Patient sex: M
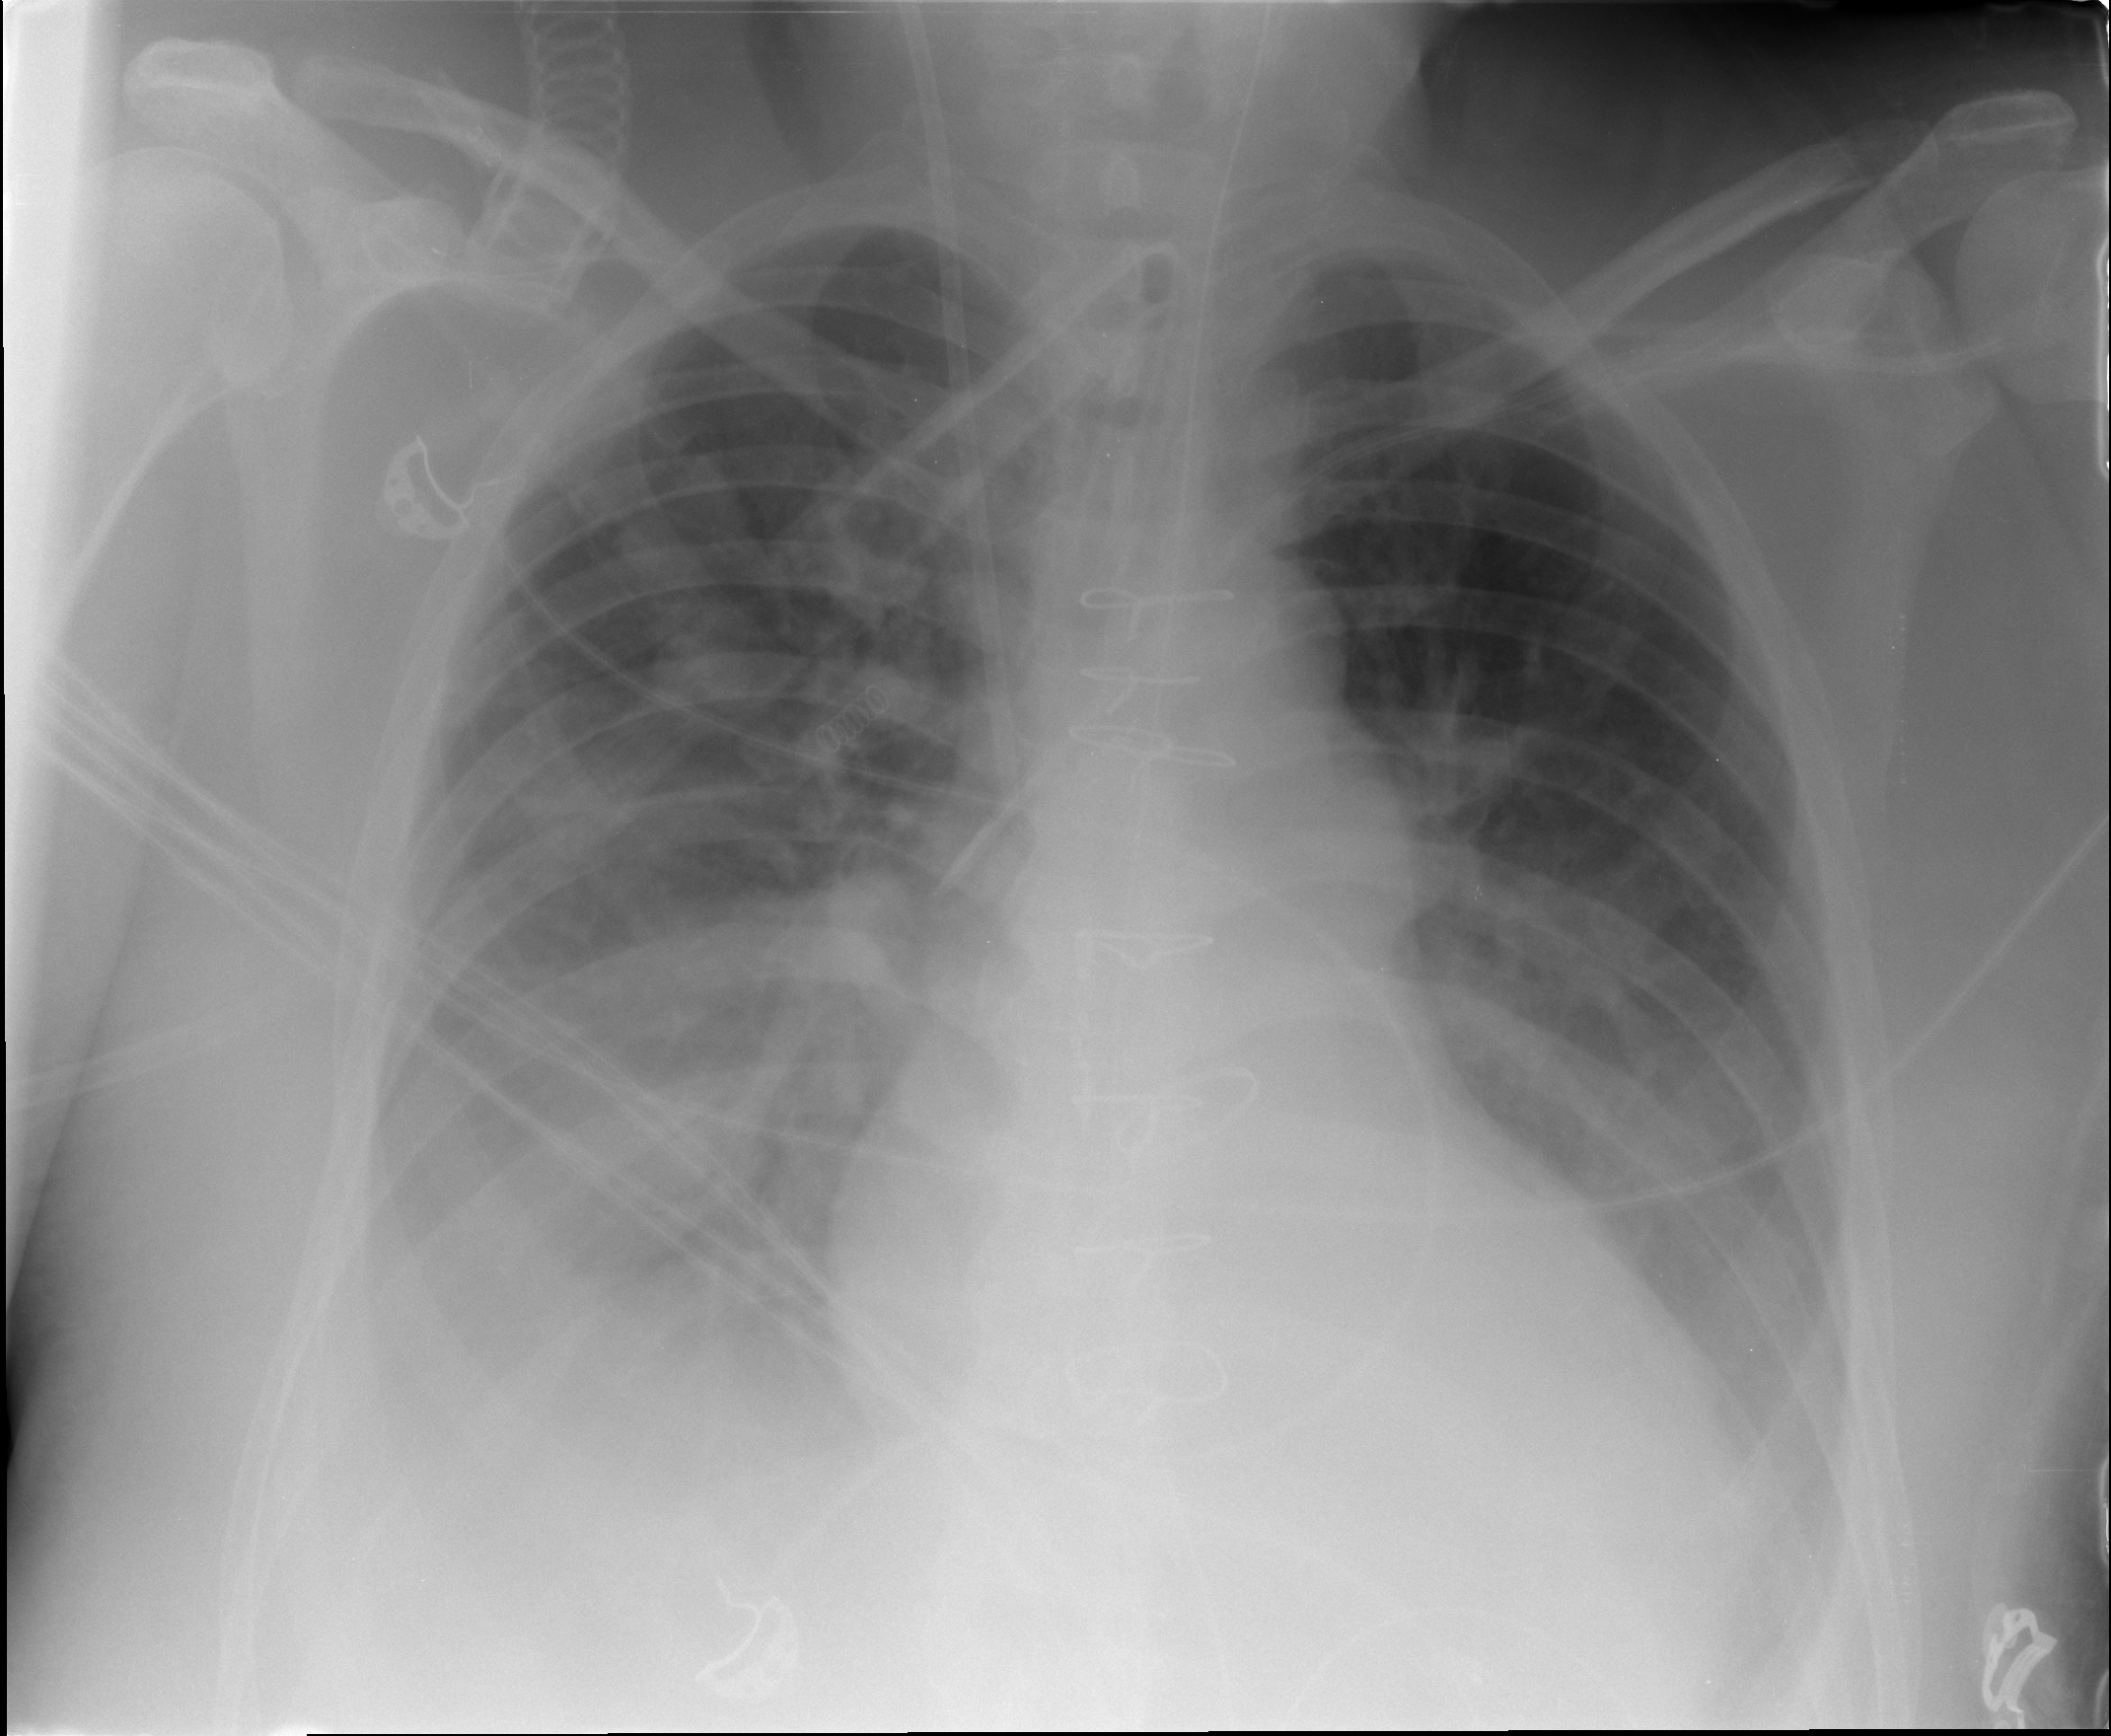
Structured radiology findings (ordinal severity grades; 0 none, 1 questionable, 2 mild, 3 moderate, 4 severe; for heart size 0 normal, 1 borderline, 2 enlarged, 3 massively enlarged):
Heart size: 1
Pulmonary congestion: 0
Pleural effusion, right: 3
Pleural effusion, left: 2
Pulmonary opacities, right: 0
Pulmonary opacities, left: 0
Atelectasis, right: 2
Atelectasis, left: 2